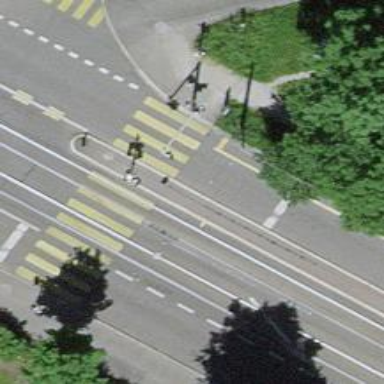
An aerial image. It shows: Tram stop for public transport.